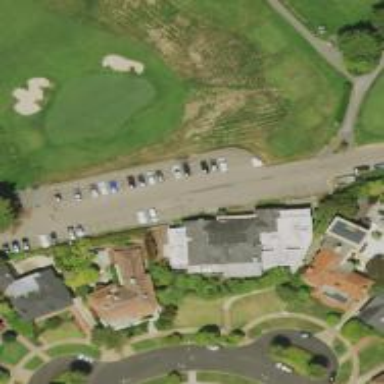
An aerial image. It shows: Clubhouse for golf.